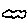
Label: cloud